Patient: sex M, age 42
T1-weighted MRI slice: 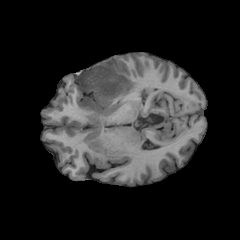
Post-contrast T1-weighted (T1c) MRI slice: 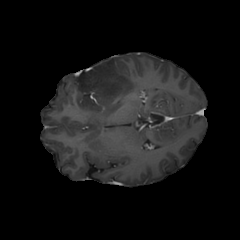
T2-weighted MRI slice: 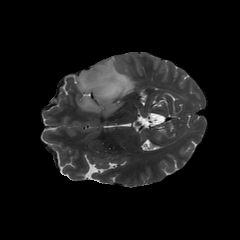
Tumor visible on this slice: yes
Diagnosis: Astrocytoma, IDH-mutant
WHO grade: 4